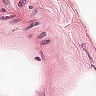
Metastatic tissue present: no